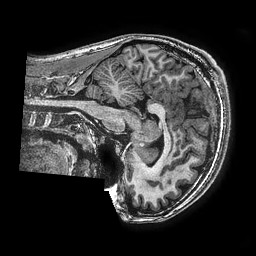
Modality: T1w
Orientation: sagittal
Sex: male
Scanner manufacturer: ge
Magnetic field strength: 3 T
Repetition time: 0.00766 s
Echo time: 0.003476 s